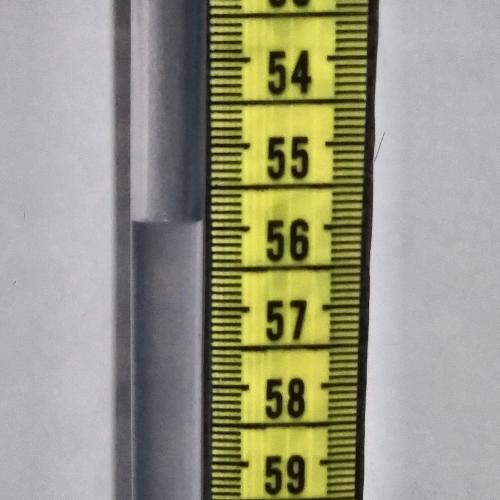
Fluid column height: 55.9 cm